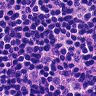
Metastatic tissue present: no